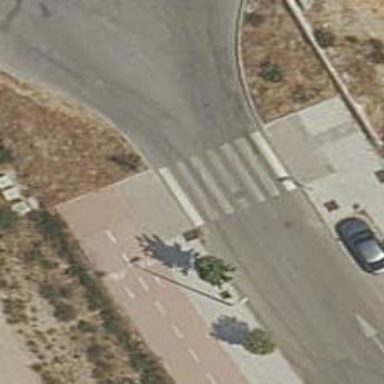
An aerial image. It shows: Marked road crossing.